Question: I have following sample database schema
<URL>

I want:
I am using following queries:
'''
SELECT u.UserID, u.UserName, Sum(d.Quantity * i.Price) AS 'Sales'
FROM OrderDetails d
INNER JOIN Orders o ON o.OrderID = d.OrderID
INNER JOIN Item i ON i.ItemID = d.ItemID
INNER JOIN [User] u ON u.UserID = o.UserID
GROUP BY u.UserID, u.UserName
'''
UserID UserName Sales
1 Mobeen 11060
2 Cashier 25960
'''
SELECT u.UserID, u.UserName, Sum(r.DiscountAmount) AS Discounts
FROM Receipt r
INNER JOIN Orders o ON o.OrderID = r.OrderID
INNER JOIN [User] u ON u.UserID = o.UserID
GROUP BY u.UserID, u.UserName
'''
UserID UserName Discounts
1 Mobeen 50
2 Cashier 310
BUT Then I decided to combine both queries but now the problem is that
The query is as below:
'''
SELECT u.UserID,
u.UserName,
Sum(d.Quantity * i.Price) AS 'Sales',
Sum(r.DiscountAmount) AS 'Discounts'
FROM OrderDetails d
INNER JOIN Orders o ON o.OrderID = d.OrderID
INNER JOIN Item i ON i.ItemID = d.ItemID
INNER JOIN [User] u ON u.UserID = o.UserID
INNER JOIN Receipt r ON r.OrderID = o.OrderID
GROUP BY u.UserID, u.UserName
'''
UserID UserName Sales Discounts
1 Mobeen 2270 50
2 Cashier 25760 430
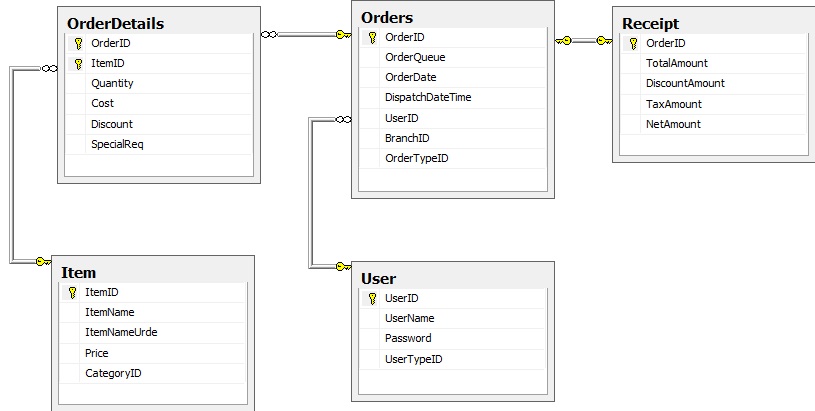
Answer: The problem is that you are summing along multiple dimensions. If you want to combine them, use subqueries:
'''
select s.userID, s.userName, s.Sales, d.Discounts
from (SELECT u.UserID, u.UserName, Sum(d.Quantity * i.Price) AS 'Sales'
FROM OrderDetails d
INNER JOIN Orders o ON o.OrderID = d.OrderID
INNER JOIN Item i ON i.ItemID = d.ItemID
INNER JOIN [User] u ON u.UserID = o.UserID
GROUP BY u.UserID, u.UserName
) s join
(SELECT u.UserID, u.UserName, Sum(r.DiscountAmount) AS Discounts
FROM Receipt r
INNER JOIN Orders o ON o.OrderID = r.OrderID
INNER JOIN [User] u ON u.UserID = o.UserID
GROUP BY u.UserID, u.UserName
) d
on s.userId = d.userId and s.userName = d.userName
'''
I think what is happening is that you are multiplying the receipt records for each item. You need to be very careful when bringing together data naively using joins. For such aggregations, subqueries are your friend.
If you need to get all the rows (i.e., there may be mismatches on either side), switch the join to a 'full outer join' and use:
'''
select coalesce(s.userId, d.userId) as userId, coalesce(s.userName, d.userName) as userName, . . .
'''